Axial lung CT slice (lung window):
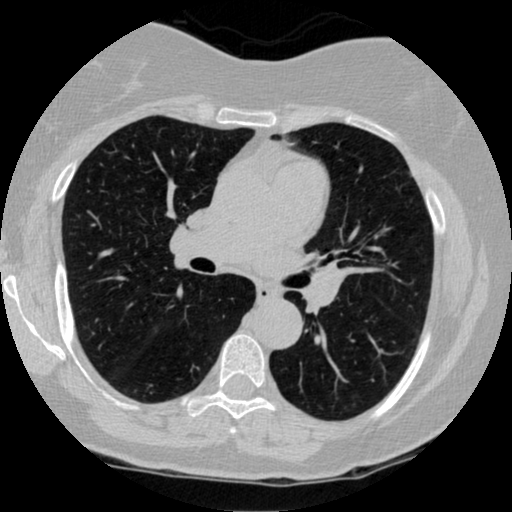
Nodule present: no